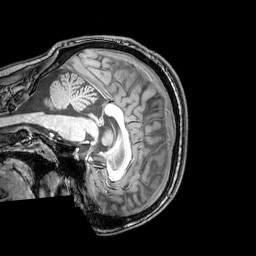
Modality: T1w
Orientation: sagittal
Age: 24
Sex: male
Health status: healthy
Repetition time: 0.081 s
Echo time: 0.037 s